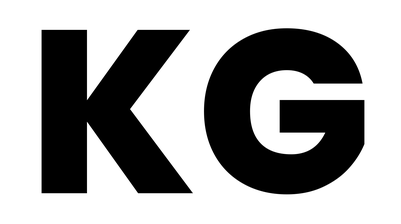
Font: Poppins-ExtraBold